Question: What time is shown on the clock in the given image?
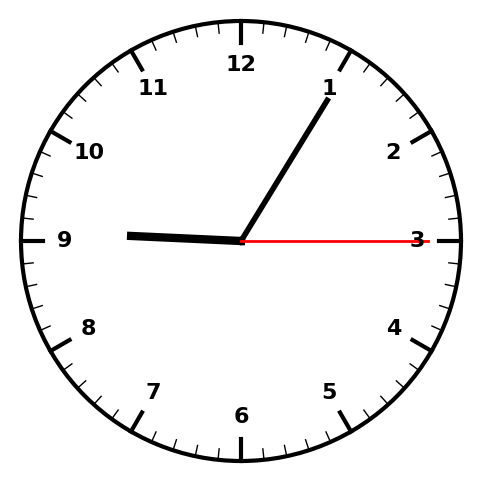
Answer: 09:05:15